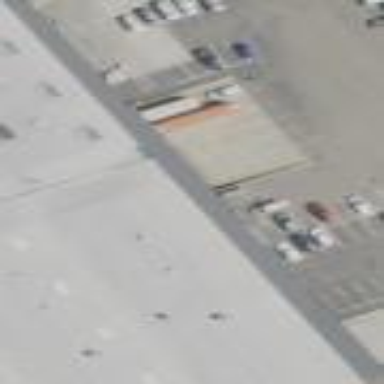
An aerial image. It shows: View of roof of building.